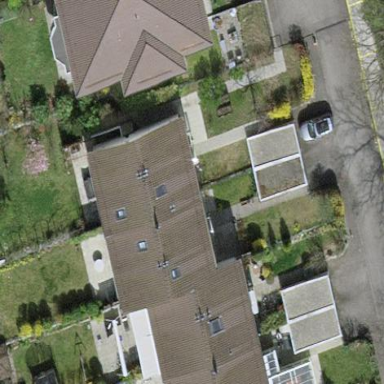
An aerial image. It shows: Garden enclosed by fence.